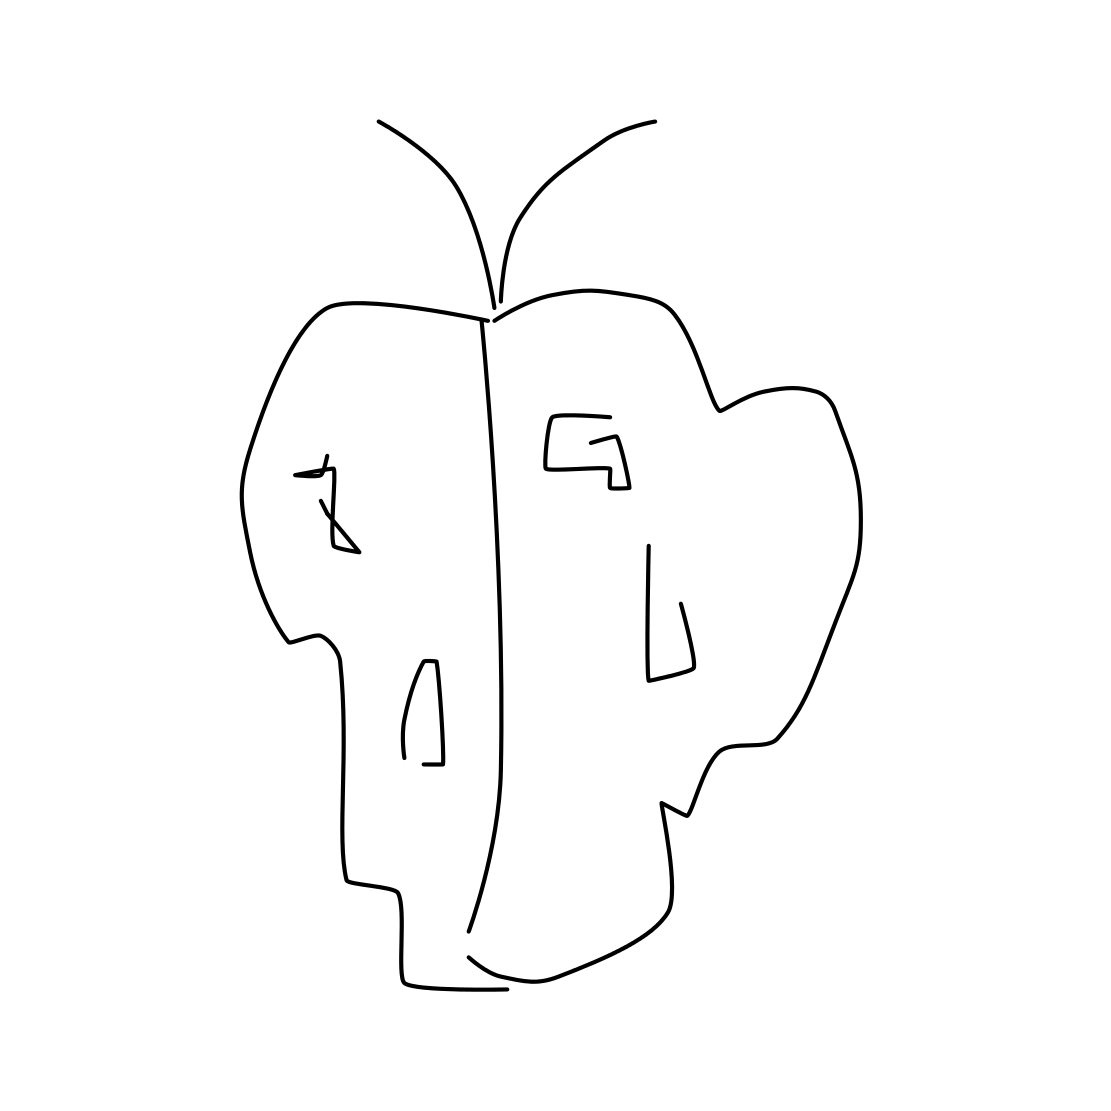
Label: butterfly